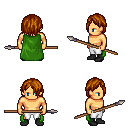
a pixel art fantasy rpg character, male body template, human, tanned skin, green cape, white pants, brunette bangs hairstyle, black shoes, spear, four views (front, back, left, right), 2x2 character sprite sheet, small pixel art, hard edges, no anti-aliasing